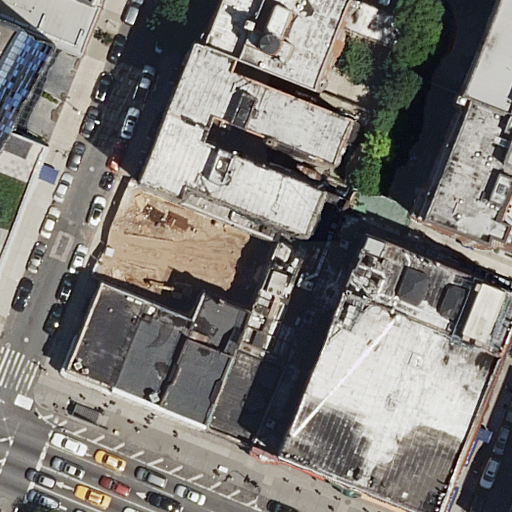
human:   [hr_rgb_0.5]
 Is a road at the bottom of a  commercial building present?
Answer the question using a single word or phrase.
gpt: no

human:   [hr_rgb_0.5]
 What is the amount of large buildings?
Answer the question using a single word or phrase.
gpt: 2

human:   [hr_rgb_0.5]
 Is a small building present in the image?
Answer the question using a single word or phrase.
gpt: yes

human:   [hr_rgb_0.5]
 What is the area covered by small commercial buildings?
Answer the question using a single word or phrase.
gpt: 0m2

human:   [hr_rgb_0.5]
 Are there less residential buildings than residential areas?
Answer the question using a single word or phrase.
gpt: no

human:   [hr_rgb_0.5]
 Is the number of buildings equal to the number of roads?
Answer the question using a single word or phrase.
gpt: no

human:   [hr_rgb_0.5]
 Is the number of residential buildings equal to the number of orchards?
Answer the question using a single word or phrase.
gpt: no

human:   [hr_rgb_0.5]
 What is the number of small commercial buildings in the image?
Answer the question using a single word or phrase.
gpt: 0

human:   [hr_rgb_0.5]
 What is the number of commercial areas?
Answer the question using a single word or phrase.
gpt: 0

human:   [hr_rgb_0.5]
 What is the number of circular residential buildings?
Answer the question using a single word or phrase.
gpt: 0

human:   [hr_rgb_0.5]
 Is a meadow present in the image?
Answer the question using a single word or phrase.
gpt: no

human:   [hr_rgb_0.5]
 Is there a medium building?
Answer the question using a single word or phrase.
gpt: yes

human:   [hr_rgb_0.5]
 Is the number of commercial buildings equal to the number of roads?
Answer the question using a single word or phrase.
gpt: no

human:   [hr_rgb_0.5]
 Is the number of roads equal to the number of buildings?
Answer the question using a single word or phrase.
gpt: no

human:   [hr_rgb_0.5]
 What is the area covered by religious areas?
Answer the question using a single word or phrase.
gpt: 0m2

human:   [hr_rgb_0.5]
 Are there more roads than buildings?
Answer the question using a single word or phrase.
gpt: no

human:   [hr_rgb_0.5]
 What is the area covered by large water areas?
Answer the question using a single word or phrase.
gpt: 0m2

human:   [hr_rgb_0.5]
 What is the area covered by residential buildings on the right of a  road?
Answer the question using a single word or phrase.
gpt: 4340m2

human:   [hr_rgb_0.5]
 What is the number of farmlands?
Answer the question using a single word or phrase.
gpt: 0

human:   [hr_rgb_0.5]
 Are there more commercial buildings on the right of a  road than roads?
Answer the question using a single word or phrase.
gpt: no

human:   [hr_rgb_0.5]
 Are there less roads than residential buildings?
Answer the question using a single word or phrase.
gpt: yes

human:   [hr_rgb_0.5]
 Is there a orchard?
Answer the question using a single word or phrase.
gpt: no

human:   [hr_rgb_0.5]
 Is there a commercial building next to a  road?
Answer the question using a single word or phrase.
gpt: no

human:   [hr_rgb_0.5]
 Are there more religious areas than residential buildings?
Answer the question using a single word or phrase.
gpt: no

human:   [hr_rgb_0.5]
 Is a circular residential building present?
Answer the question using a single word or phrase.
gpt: no

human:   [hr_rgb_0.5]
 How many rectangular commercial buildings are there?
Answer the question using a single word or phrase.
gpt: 0

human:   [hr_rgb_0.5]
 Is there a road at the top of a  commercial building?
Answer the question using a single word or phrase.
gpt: no

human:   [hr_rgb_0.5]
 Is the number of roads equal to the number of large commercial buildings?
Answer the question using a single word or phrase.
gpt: no

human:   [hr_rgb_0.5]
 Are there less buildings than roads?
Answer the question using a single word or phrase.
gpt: no

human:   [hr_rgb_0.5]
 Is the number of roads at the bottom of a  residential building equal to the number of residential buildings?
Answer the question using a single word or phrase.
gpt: no

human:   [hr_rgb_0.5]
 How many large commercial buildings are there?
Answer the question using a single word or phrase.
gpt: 0

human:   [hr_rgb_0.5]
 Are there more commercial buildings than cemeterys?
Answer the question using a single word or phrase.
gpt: no

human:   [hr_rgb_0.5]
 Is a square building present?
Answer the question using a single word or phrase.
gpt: no

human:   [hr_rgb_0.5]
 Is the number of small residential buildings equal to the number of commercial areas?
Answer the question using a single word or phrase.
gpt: no

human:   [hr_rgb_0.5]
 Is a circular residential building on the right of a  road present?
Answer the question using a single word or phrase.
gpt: no

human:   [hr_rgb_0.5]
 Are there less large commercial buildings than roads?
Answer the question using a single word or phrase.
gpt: yes